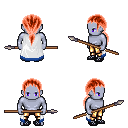
a pixel art fantasy rpg character, male body template, dark elf, purple skin, white trimmed cape, gold greaves, red ponytail hairstyle, ghillies, spear, four views (front, back, left, right), 2x2 character sprite sheet, small pixel art, hard edges, no anti-aliasing